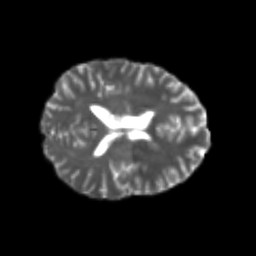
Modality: T2w
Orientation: axial
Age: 20
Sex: female
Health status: healthy
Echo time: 0.074 s